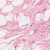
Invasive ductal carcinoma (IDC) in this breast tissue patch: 0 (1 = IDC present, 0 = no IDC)